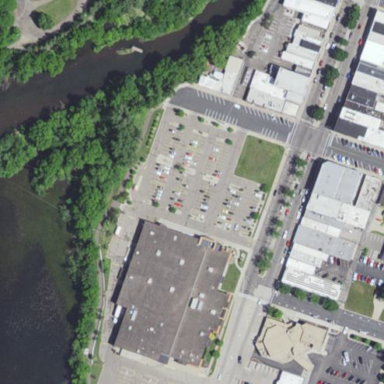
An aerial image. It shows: Retail building.